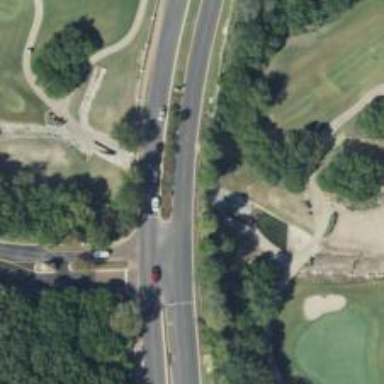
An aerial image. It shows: Path for both roads and golfers.